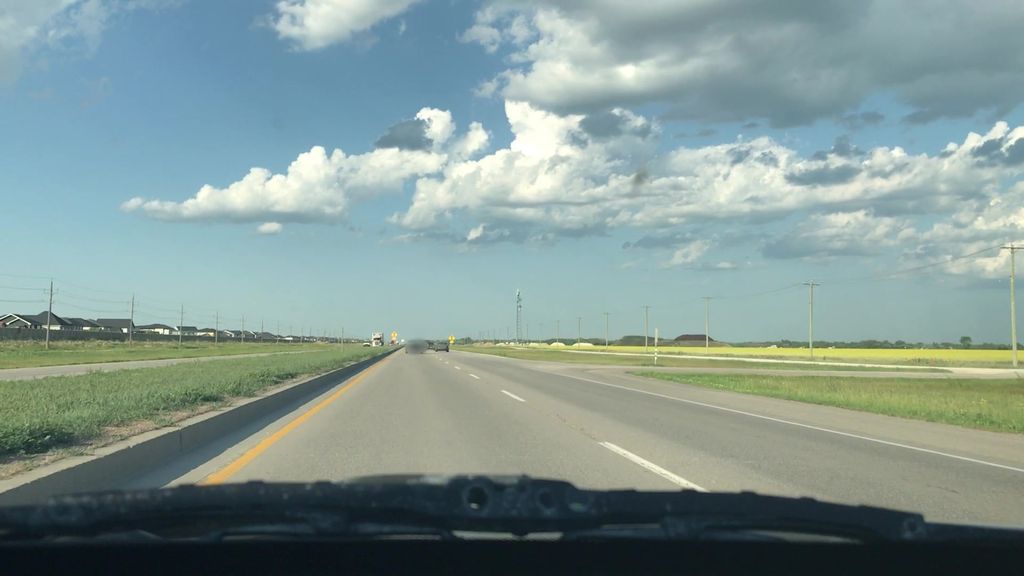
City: winnipeg